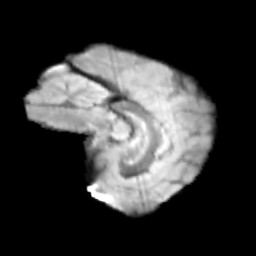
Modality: T2w
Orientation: sagittal
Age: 14
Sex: female
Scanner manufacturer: siemens
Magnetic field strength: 3 T
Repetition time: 3.8 s
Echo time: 0.07 s